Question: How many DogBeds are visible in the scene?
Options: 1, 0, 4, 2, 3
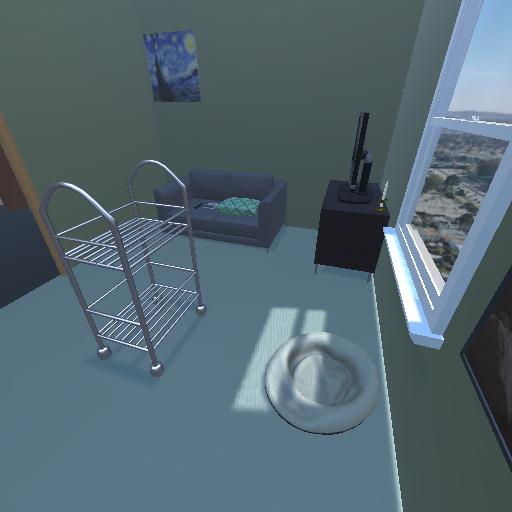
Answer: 1